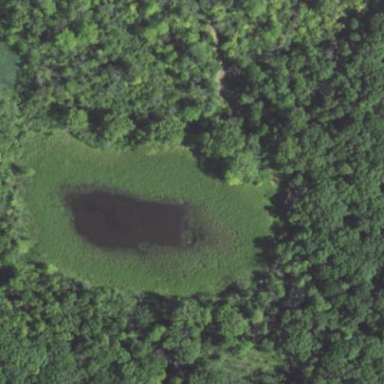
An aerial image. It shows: Wetland area characterized by wet meadow.